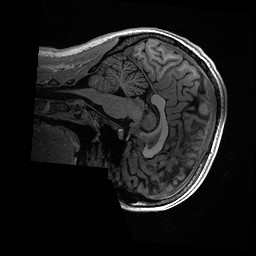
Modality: T1w
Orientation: sagittal
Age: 20
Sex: female
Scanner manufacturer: ge
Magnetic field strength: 3 T
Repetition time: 0.006952 s
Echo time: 0.00292 s